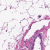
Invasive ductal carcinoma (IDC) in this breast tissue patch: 0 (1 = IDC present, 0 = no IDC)